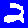
Digit: 2